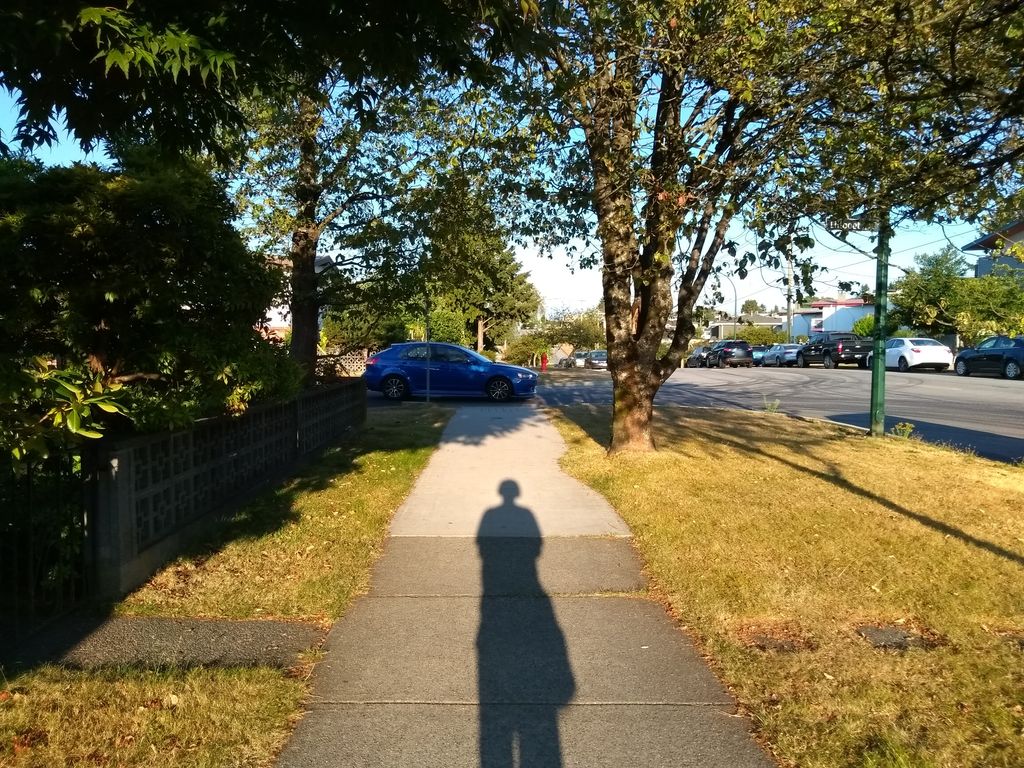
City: vancouver